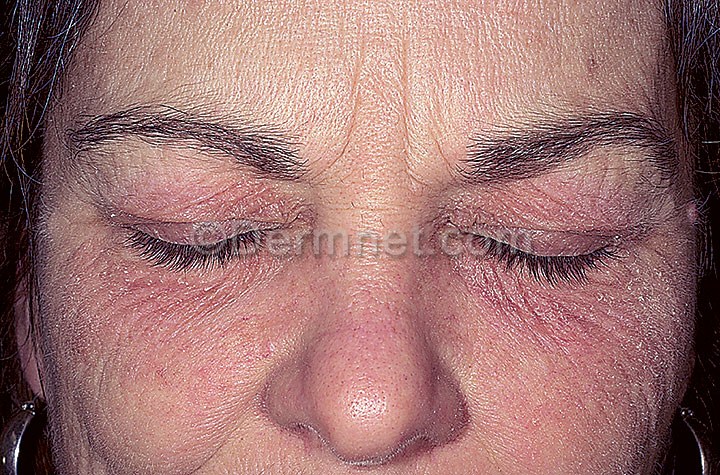
Disease: Poison Ivy Photos and other Contact Dermatitis